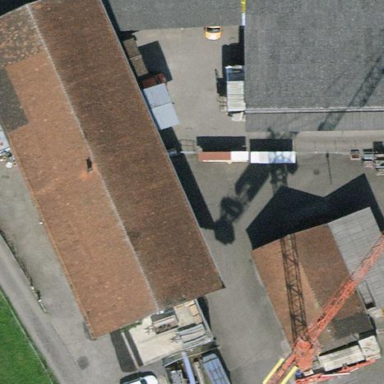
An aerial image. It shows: Industrial building.